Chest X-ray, AP view. Patient: 49 years old, sex F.
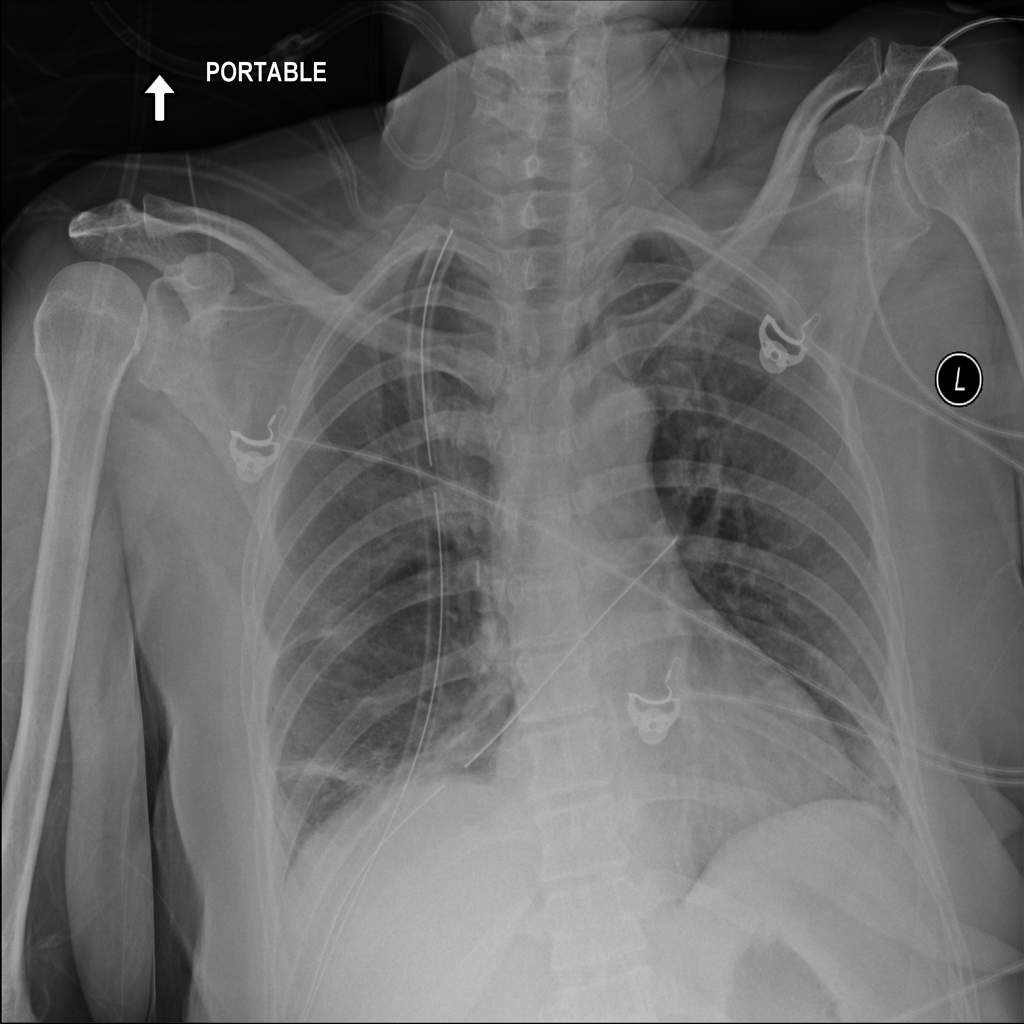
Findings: Atelectasis